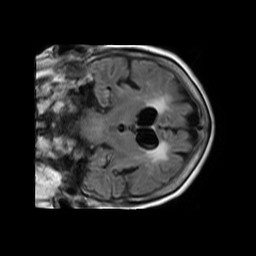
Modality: FLAIR
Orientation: coronal
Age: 79
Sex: female
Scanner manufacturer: philips
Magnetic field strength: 1.5 T
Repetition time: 11 s
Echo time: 0.14 s